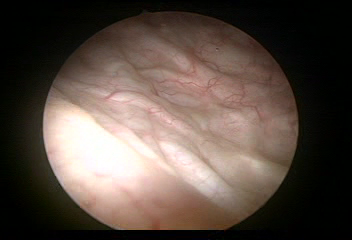
Modality: WLC
Class: Normal mucosa
Bladder cancer association: No